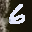
Label: 6